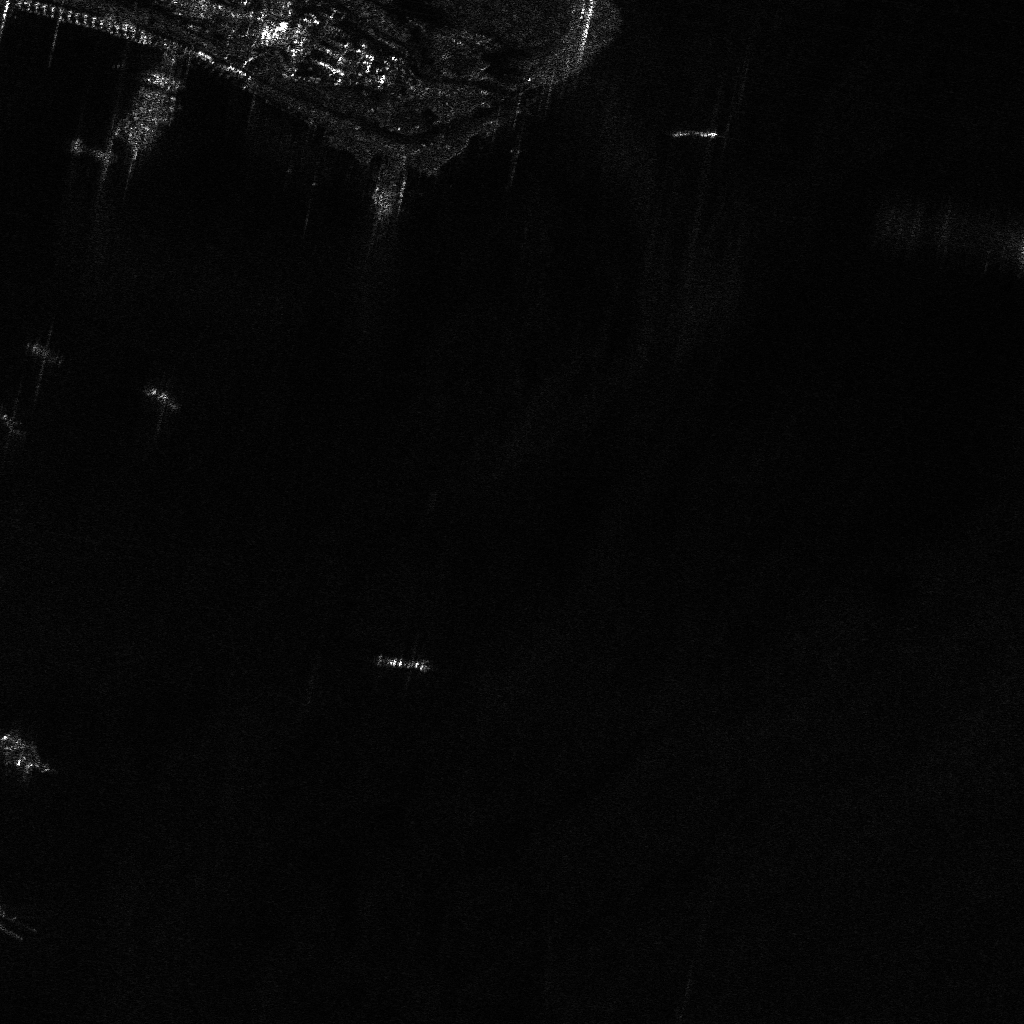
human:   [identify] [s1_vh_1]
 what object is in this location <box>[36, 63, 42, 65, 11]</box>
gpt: <ref>1 large fishing at the center</ref>